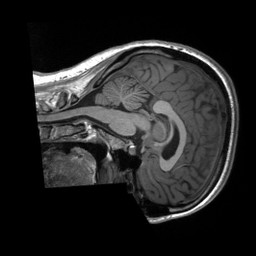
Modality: T1w
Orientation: sagittal
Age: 21
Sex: female
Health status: ill
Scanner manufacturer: siemens
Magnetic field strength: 3 T
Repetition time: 2.3 s
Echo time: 0.00232 s